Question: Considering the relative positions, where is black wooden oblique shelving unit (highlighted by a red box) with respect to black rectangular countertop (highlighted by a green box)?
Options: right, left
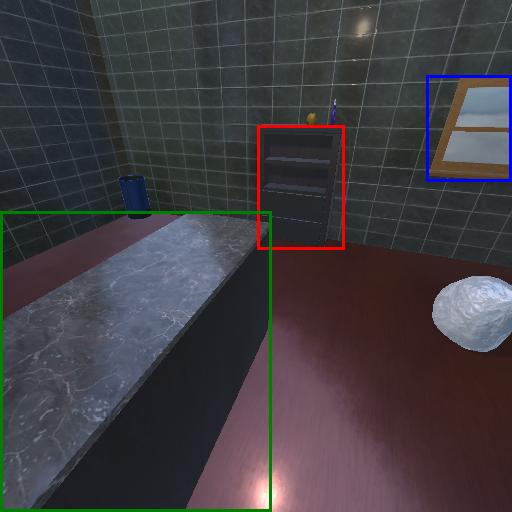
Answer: right